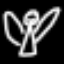
Label: angel